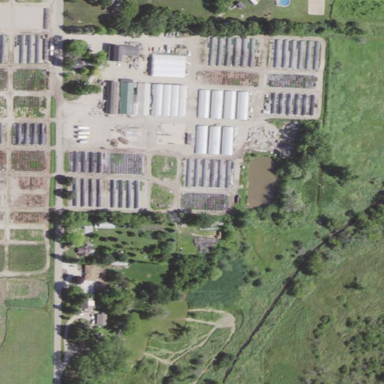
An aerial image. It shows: Area dedicated to greenhouse horticulture.